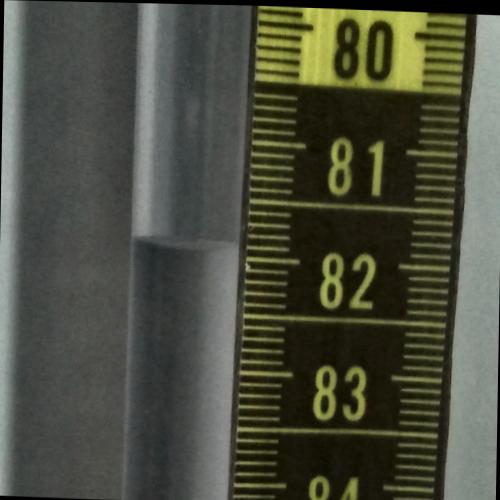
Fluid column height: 81.9 cm